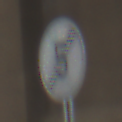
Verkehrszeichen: EndeGeschwindigkeit5
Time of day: Midday
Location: Roofed (Beach)
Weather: Overcast
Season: NotSpecified
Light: Natural